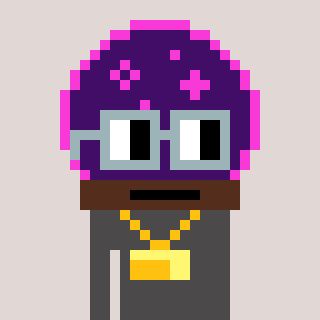
a pixel art character with square dark gray glasses, a crystalball-shaped head and a grayscale-colored body on a warm background